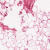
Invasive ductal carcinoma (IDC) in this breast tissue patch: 0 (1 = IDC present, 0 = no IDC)